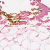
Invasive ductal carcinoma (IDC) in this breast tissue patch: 0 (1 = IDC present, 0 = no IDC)